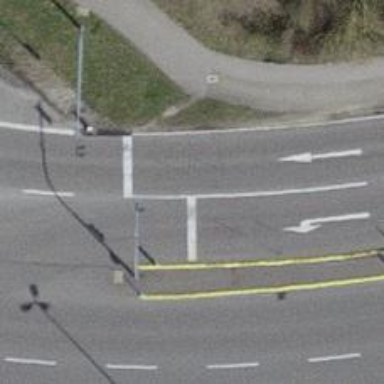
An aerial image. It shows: Road with traffic signals.